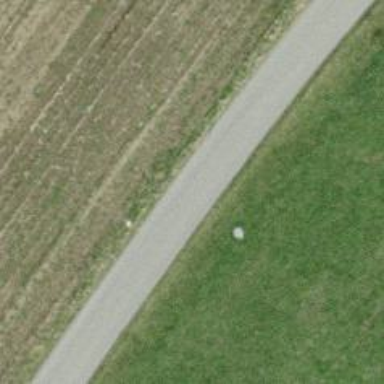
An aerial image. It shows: Unclassified road with asphalt surface.